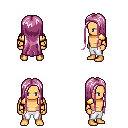
a pixel art fantasy rpg character, male body template, human, tanned skin, gold arm armor, white pants, pink extra-long hairstyle, four views (front, back, left, right), 2x2 character sprite sheet, small pixel art, hard edges, no anti-aliasing